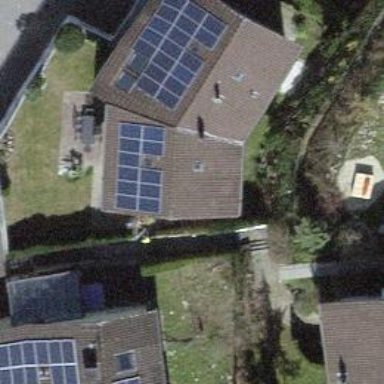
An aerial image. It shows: Solar power generator with photovoltaic panels.